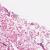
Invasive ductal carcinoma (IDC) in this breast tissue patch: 0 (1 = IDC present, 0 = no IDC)